Question: I want to read this simple JSONfile with java jackson library(I'm new to JSON).
Coud you please tell to me what i do wrong?I created class or JSON object wrongly or this metod of convertion JSON object to Java is wrong, thanks
> Edit now i get set of exception like this
<URL>
This is what the JSONfile stores
'''
{
"id": 15,
"name": "Steve",
"Datax": {
"veek": "vect",
"seev": "vecs"
}
}
'''
And i have three classes
Here is a Cevan:
'''
public class Cevan {
private int id;
private String name;
private Datax data;
public Datax getData() {
return data;
}
public void setData(Datax data) {
this.data = data;
}
public void setName(String name) {
this.name = name;
}
public String getName() {
return name;
}
public void setId(int id) {
this.id = id;
}
public int getId() {
return id;
}
}
'''
and Datax:
'''
public class Datax {
private String veek;
private String seev;
public String getSeev() {
return seev;
}
public String getVeek() {
return veek;
}
public void setSeev(String seev) {
this.seev = seev;
}
public void setVeek(String veek) {
this.veek = veek;
}
}
'''
and Class Main:
'''
public class Main {
public static void main(String[] args) throws IOException {
ObjectMapper mapper=new ObjectMapper();
InputStream is= Cevan.class.getClassLoader().getResourceAsStream("json2.json");
Cevan testObj = mapper.readValue(is, Cevan.class);
}
}
'''
It's like my project looks

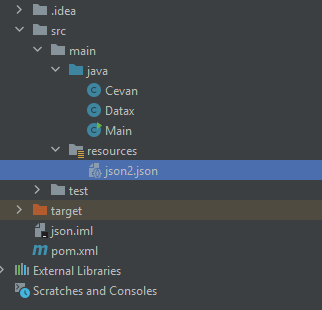
Answer: It should be nice to have the log files attached as text and not as image.
The problem should be in the json file.
According to your java classes the json file should be as follows:
'''
{
"id": 15,
"name": "Steve",
"data": {
"veek": "vect",
"seev": "vecs"
}
}
'''
Note the object attribute change from "Datax" to "data".